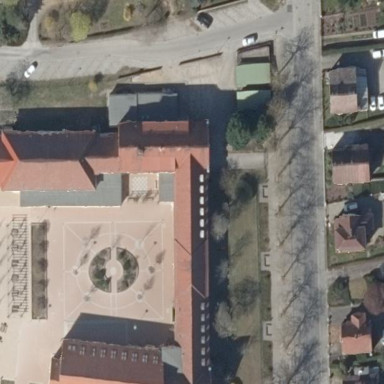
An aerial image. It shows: School building.